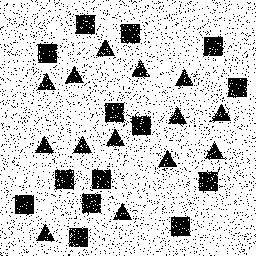
Squares: 14
Triangles: 14
Stars: 0
Total shapes: 28